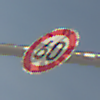
Verkehrszeichen: Geschwindigkeit60
Umgebung: Outdoor, Suburban
Tageszeit: MorningAfternoon
Wetter: PartlyCloudy
Licht: Natural
Jahreszeit: NotSpecified
Kontrast: HighContrast